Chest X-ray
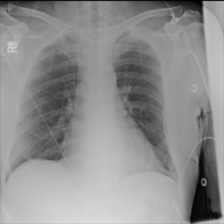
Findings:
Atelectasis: negative
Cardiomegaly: negative
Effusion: negative
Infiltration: negative
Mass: negative
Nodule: negative
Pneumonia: negative
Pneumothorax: negative
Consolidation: negative
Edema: negative
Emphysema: negative
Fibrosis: negative
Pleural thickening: negative
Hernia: negative